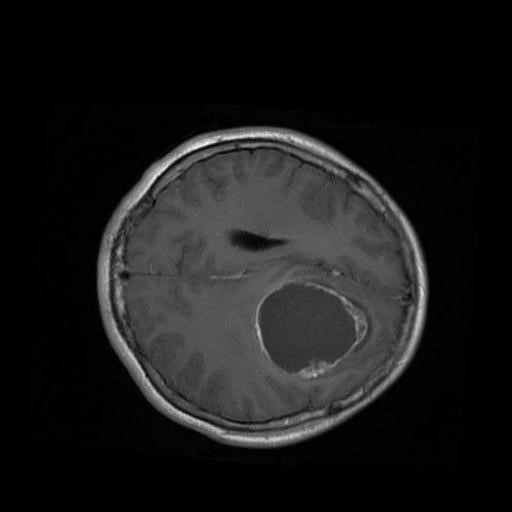
Label: brain_glioma